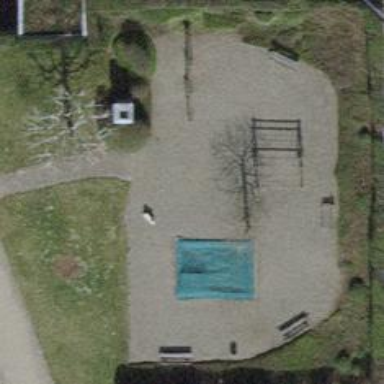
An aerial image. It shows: Playground area for leisure activities on the land.